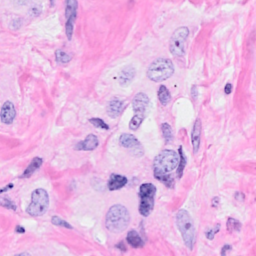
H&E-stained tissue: Breast